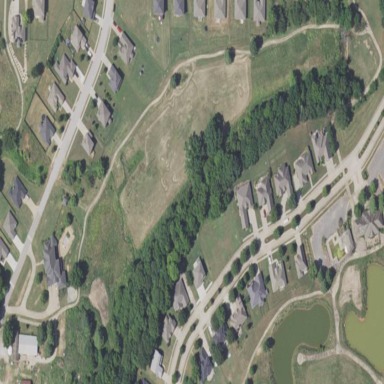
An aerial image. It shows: Rough grassy area used for golf.